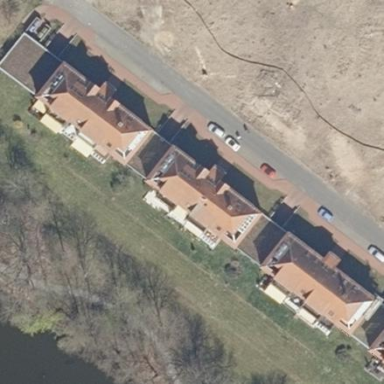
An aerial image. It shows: Apartment building with hipped roof.